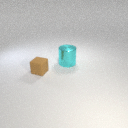
small brown rubber cube in front of large cyan metal cylinder